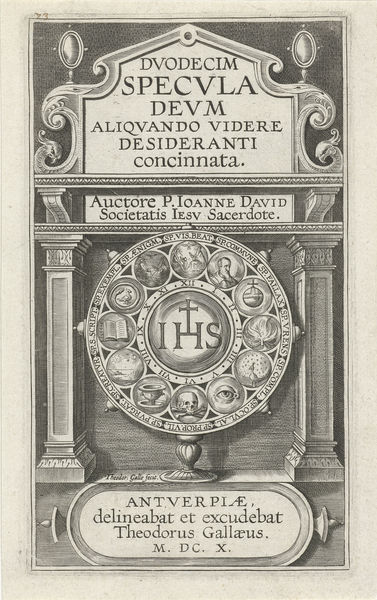
Titel: Twaalf spiegels waarmee de mens God probeert te zien
Künstler: Theodoor Galle
Standort: Amsterdam
Institution: Rijksmuseum
Schlagwörter: gravure, colonne, dessin, fronton, latin, oeil, crane, jésuite, ordre de jésus